Question: I am getting a warning message popup, when i open release management client. Please see the warning screen below.

Window is getting closed, when i clicked OK...!!
The console log is showing below.
'''
8/5/2014 11:15:39 AM - Error - (4588, 7980) - The remote server returned an error: (500) Internal Server Error.:
at System.Net.HttpWebRequest.EndGetResponse(IAsyncResult asyncResult)
at Microsoft.TeamFoundation.Release.Data.WebRequest.PlatformHttpClient.EndGetResponse(IAsyncResult asyncResult)
at Microsoft.TeamFoundation.Release.Data.WebRequest.RestClientResponseRetriever.EndGetAsyncMemoryStreamFromResponse(IAsyncResult asyncResult, IPlatformHttpClient platformHttpClient)
at Microsoft.TeamFoundation.Release.Data.WebRequest.RestClientResponseRetriever.EndDownloadString(IAsyncResult asyncResult, IPlatformHttpClient platformHttpClient)
at Microsoft.TeamFoundation.Release.Data.WebRequest.RestClient.EndPost(IAsyncResult asyncResult)
at Microsoft.TeamFoundation.Release.Data.Proxy.RestProxy.HttpRequestor.<>c__DisplayClass1.<GetPostCaller>b__0(String url, String body)
at Microsoft.TeamFoundation.Release.Data.Proxy.RestProxy.BaseConfigurationServiceProxy.<GetUserByUserName>b__0(String s)
at Microsoft.TeamFoundation.Release.Data.Proxy.ConfigurationServiceUserNameRetriever.GetUserByUserName(String userName, Func'2 retriever, Func'1 dbAccessor)
at Microsoft.TeamFoundation.Release.Data.Proxy.RestProxy.ConfigurationServiceRestProxy.<.ctor>b__0(String userName, Func'2 retriever)
at Microsoft.TeamFoundation.Release.Data.Proxy.RestProxy.BaseConfigurationServiceProxy.GetUserByUserName(String userName)
at Microsoft.VisualStudio.Release.Console.App.HandleServerAndCurrentUserValidation(Action'1 notFound, IConfigurationService configurationServiceInstance)
8/5/2014 11:15:39 AM - Error - (4588, 7980) - Error communicating to the web server URL: HTTP://win-uiklr7ql4rk:1000/account/releaseManagementService/_apis/releaseManagement/
'''
I am doing R&D on RM. This is now a road blocking issue for me. Kindly help me to move further.
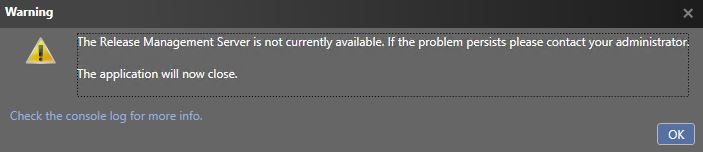
Answer: This was an issue with "ReleaseManagement" DB connectivity. Due to some reason, 'SQL server' service was not running on the server where RM DB resides. When I started the service, RM Client is working fine....!